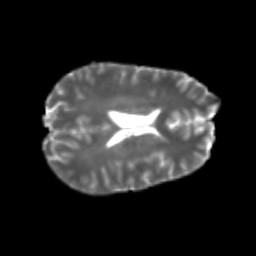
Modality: T2w
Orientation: axial
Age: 22
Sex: male
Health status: healthy
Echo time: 0.074 s